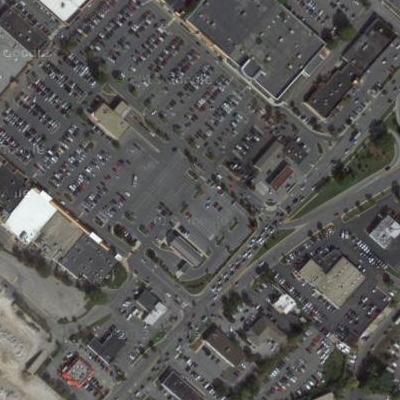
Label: gParking